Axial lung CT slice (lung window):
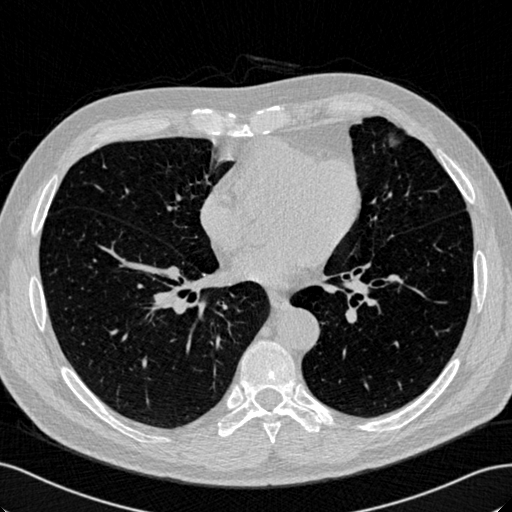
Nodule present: no